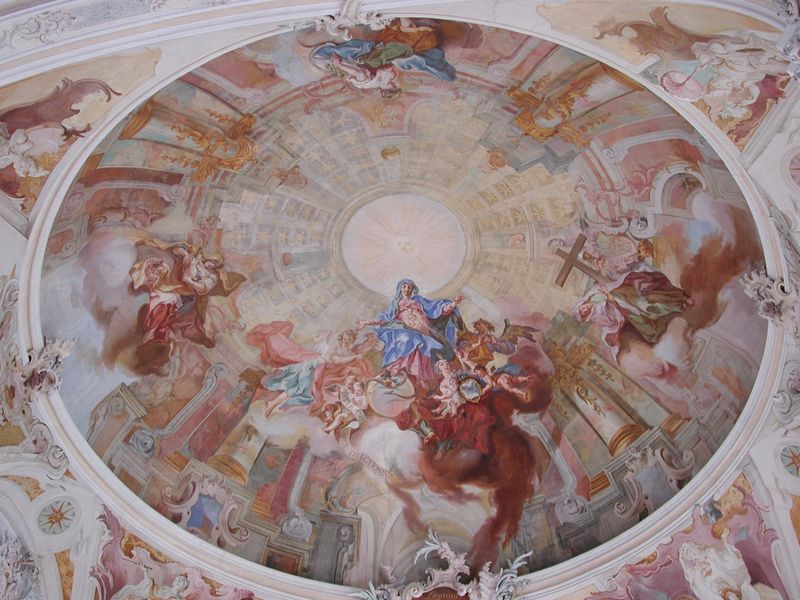
Titel: Deckenfresken
Künstler: Gottfried Bernhard Göz
Standort: Birnau am Bodensee, Wallfahrtskirche (EU - D - BW)
Schlagwörter: blau, gott, himmel, säulen, barock, kirche, kuppel, romantik, loch, maria, pisa, himmelfahrt, scheinarchitektur